Field crop: maize
Growth stage: 2
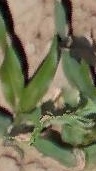
Species: maize